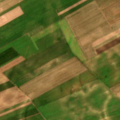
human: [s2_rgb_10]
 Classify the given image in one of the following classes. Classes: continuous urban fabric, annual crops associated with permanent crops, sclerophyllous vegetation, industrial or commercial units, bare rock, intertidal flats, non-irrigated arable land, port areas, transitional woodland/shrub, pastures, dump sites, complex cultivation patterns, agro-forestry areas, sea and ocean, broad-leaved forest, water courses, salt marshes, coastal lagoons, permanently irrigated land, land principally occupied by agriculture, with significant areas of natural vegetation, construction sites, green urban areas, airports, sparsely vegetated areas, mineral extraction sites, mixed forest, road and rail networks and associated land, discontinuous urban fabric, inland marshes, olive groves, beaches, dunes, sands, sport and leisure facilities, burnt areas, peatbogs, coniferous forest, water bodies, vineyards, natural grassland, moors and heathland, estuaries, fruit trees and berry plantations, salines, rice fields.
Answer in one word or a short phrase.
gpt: non-irrigated arable land